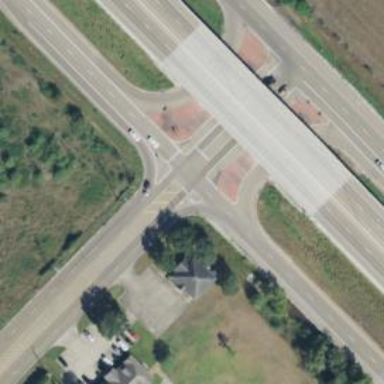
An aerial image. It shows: Secondary link road.